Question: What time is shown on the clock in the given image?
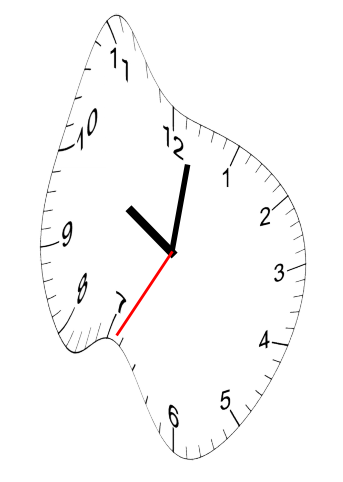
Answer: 10:01:35